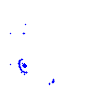
Particle: proton